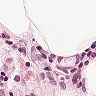
Metastatic tissue present: no